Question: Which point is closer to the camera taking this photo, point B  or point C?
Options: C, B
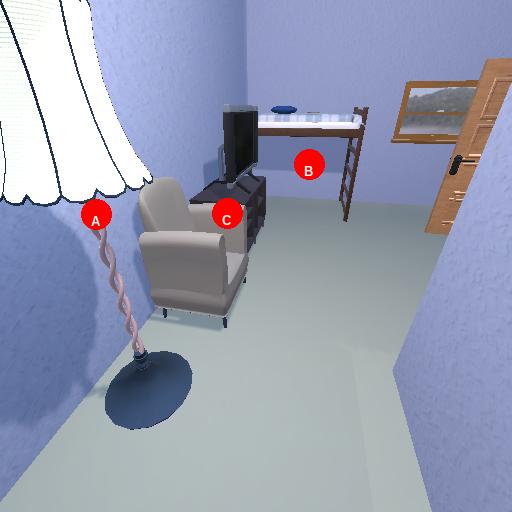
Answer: C